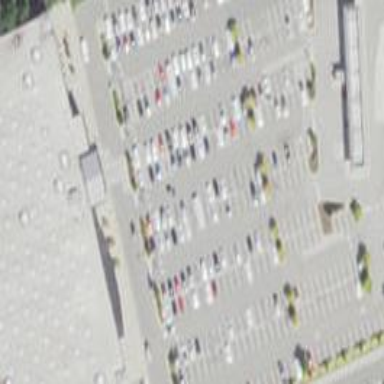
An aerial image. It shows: Parking area with surface.